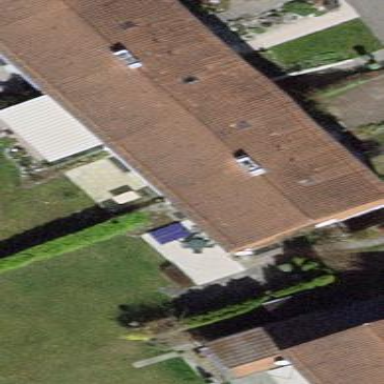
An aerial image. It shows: Building with tiled roof.